Interaction volume radius: 5 \u00c5
Interaction volume height: 15 \u00c5
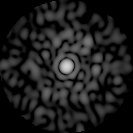
Disorder parameter: 0.8087